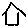
Label: house